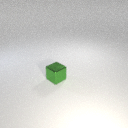
small green metal cube